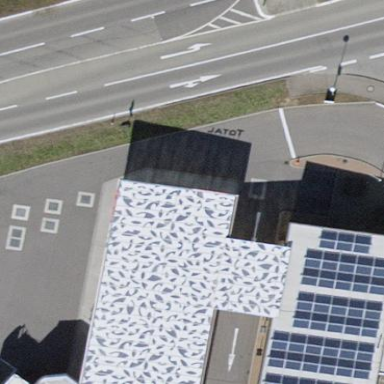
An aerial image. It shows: View of roof of building.